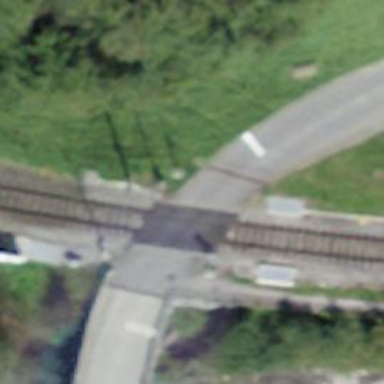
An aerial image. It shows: Level crossing along the railway.